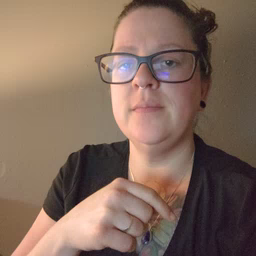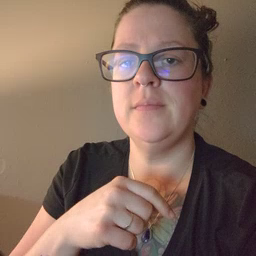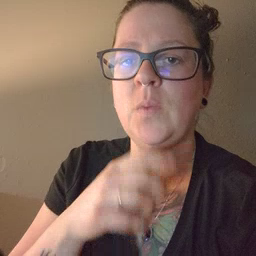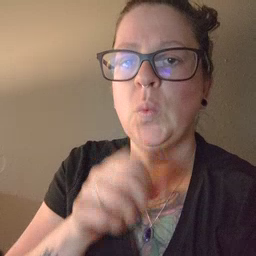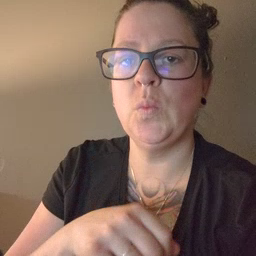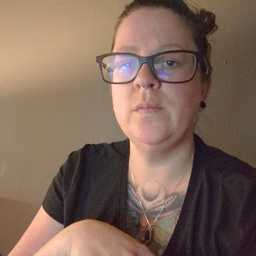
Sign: old